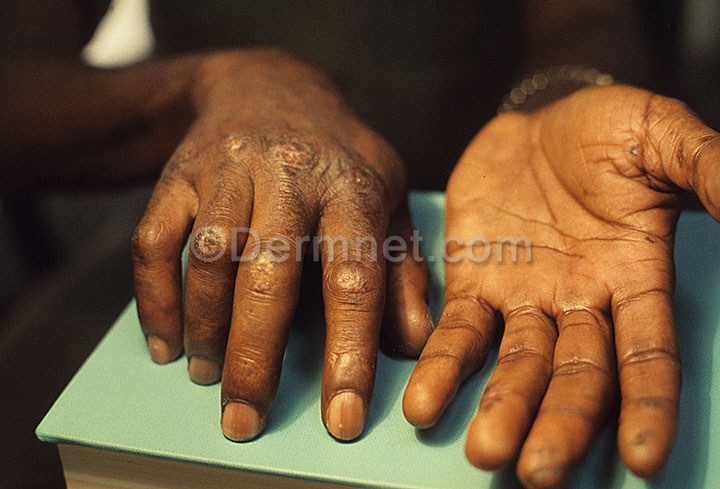
Disease: Lupus and other Connective Tissue diseases